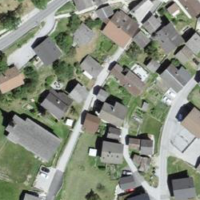
EUNIS habitat code: 55
Species observed at this site:
Chelidonium majus
Vinca major
Macroglossum stellatarum